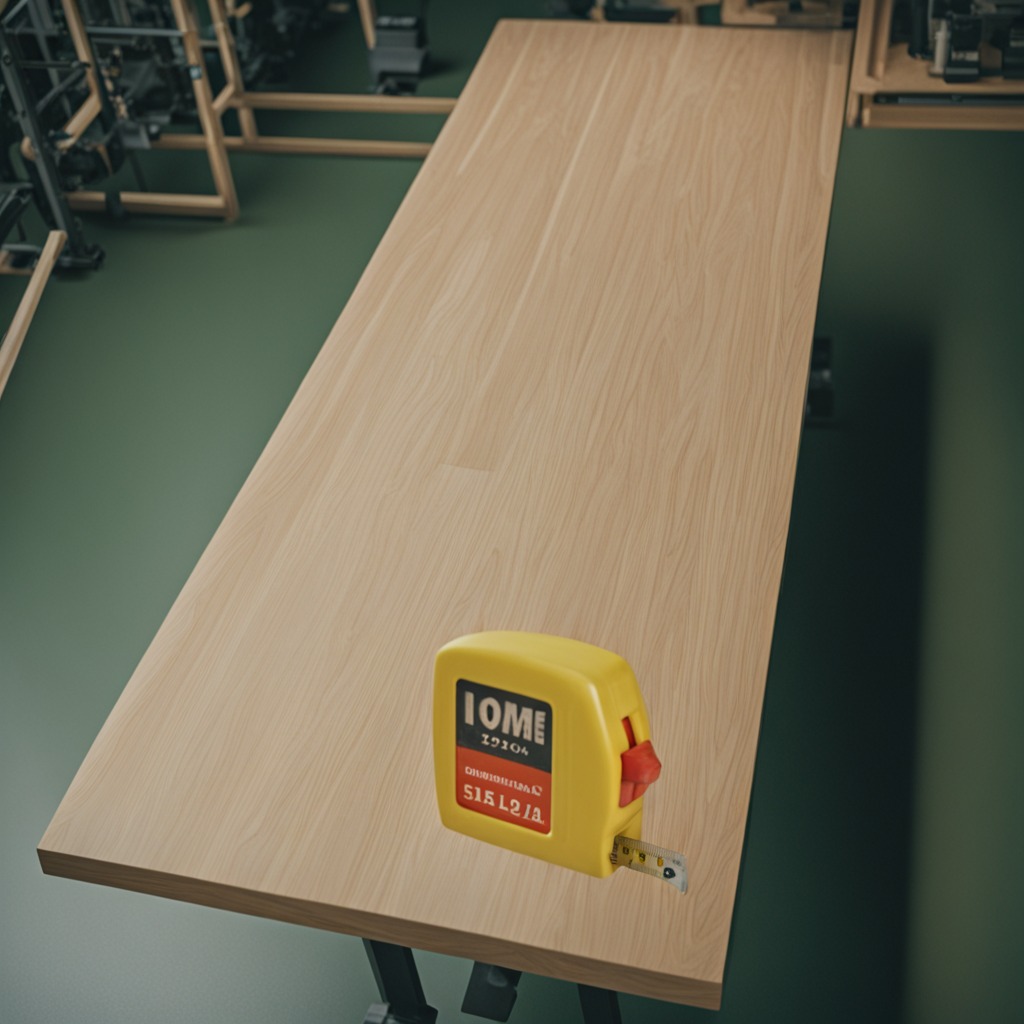
A measuring tape lies on the workbench inside a coastal fishing gear workshop.